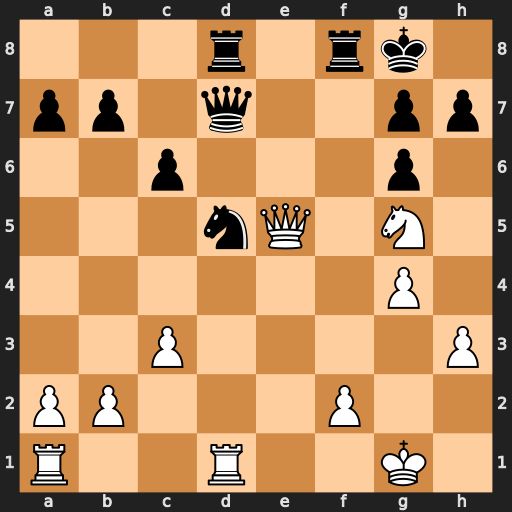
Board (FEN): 3r1rk1/pp1q2pp/2p3p1/3nQ1N1/6P1/2P4P/PP3P2/R2R2K1
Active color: w
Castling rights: -
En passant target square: -
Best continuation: Qe6+ Qxe6 Nxe6 Rde8 Nxf8